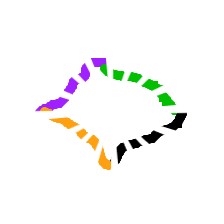
Shape: rhombus